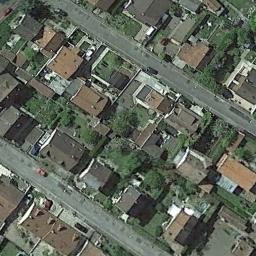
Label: dense_residential